Question: Mule 3.3.0
I have a flow that splits a payload.
Then each item goes through a custom transformer which migh throw an exception if item is malformed.
I have a catch exception strategy to log the error item to file.
I would like the flow to continue processing rest of items, which as far as I know, should be the expected behaviour.
The problem is that the flow stops.
I'm attaching a simple test flow allong with a simple test file.
The file is a csv file with 2 lines, each line with 3 fields.
Im using groovy scripts to, first split file into lines, then each line into fields.
I'm also using a groovy script to simulate an exception when a field is malformed. In this case if the field is the word "goodbye" it will throw a RuntimeException.
If you test this flow you will see that the rest of the fields after the exception won't get processed (i.e. logged in this case).
In this particulare example, the catch exception stragegy won't even fire.
Input File:
TestFlow

TestCase.mflow
'''
<?xml version="1.0" encoding="UTF-8"?>
<mule xmlns:scripting="http://www.mulesoft.org/schema/mule/scripting" xmlns:file="http://www.mulesoft.org/schema/mule/file"
xmlns:vm="http://www.mulesoft.org/schema/mule/vm" xmlns="http://www.mulesoft.org/schema/mule/core"
xmlns:doc="http://www.mulesoft.org/schema/mule/documentation"
xmlns:spring="http://www.springframework.org/schema/beans" version="CE-3.3.0"
xmlns:xsi="http://www.w3.org/2001/XMLSchema-instance"
xsi:schemaLocation="
http://www.mulesoft.org/schema/mule/file http://www.mulesoft.org/schema/mule/file/current/mule-file.xsd
http://www.mulesoft.org/schema/mule/scripting http://www.mulesoft.org/schema/mule/scripting/current/mule-scripting.xsd
http://www.springframework.org/schema/beans http://www.springframework.org/schema/beans/spring-beans-current.xsd
http://www.mulesoft.org/schema/mule/core http://www.mulesoft.org/schema/mule/core/current/mule.xsd
http://www.mulesoft.org/schema/mule/vm http://www.mulesoft.org/schema/mule/vm/current/mule-vm.xsd ">
<file:connector name="inputFileConnector" autoDelete="true"
streaming="false" validateConnections="true" doc:name="File" fileAge="60000"
readFromDirectory="#{systemProperties['user.home']}"/>
<catch-exception-strategy name="Catch_Exception_Strategy">
<logger message="!!!!! Exception Handler !!!!!" level="INFO" doc:name="Logger"/>
</catch-exception-strategy>
<flow name="TestCaseFlow1" doc:name="TestCaseFlow1">
<file:inbound-endpoint path="#{systemProperties['user.home']}"
responseTimeout="10000" doc:name="Input File" fileAge="100" connector-ref="inputFileConnector">
<file:filename-regex-filter pattern="input.csv"
caseSensitive="false" />
</file:inbound-endpoint>
<byte-array-to-string-transformer doc:name="Byte Array to String"/>
<scripting:component doc:name="Groovy">
<scripting:script engine="Groovy">
<scripting:text><![CDATA[return payload.split('
');]]></scripting:text>
</scripting:script>
</scripting:component>
<collection-splitter doc:name="Collection Splitter"/>
<scripting:component doc:name="Groovy">
<scripting:script engine="Groovy">
<scripting:text><![CDATA[return payload.split(',');]]></scripting:text>
</scripting:script>
</scripting:component>
<collection-splitter doc:name="Collection Splitter"/>
<scripting:component doc:name="Groovy">
<scripting:script engine="Groovy">
<scripting:text><![CDATA[if (payload.equals('goodbye')) {
throw new java.lang.RuntimeException('Dang!');
}
return payload]]></scripting:text>
</scripting:script>
</scripting:component>
<logger message=">>>>>>>>>>>>>>>>>> #[payload]" level="INFO" doc:name="Logger" />
</flow>
</mule>
'''
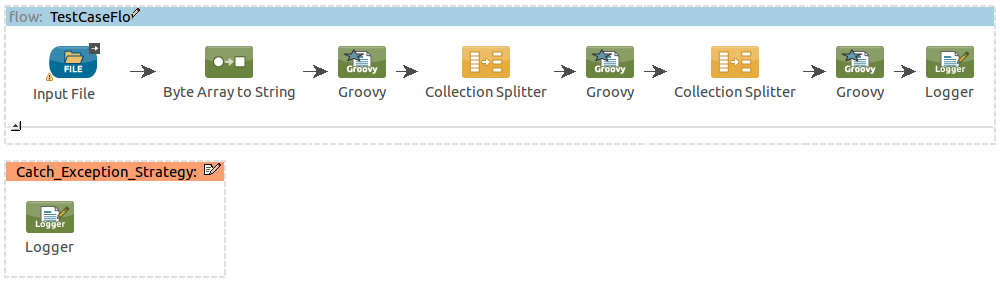
Answer: What I would do first is separate your main flow. After every 'collection-splitter' put a JMS or VM 'outbound-endpoint', this way every message will have its own thread and if one fails the others will not be affected.
'''
<flow name="flow1">
<file:inbound-endpoint path="#{systemProperties['user.home']}"
responseTimeout="10000" doc:name="Input File" fileAge="100" connector-ref="inputFileConnector">
<file:filename-regex-filter pattern="input.csv"
caseSensitive="false" />
</file:inbound-endpoint>
<byte-array-to-string-transformer doc:name="Byte Array to String"/>
<scripting:component doc:name="Groovy">
<scripting:script engine="Groovy">
<scripting:text><![CDATA[return payload.split('
');]]></scripting:text>
</scripting:script>
</scripting:component>
<collection-splitter doc:name="Collection Splitter"/>
<vm:outbound-endpoint path="toFlow2"/>
</flow>
<flow name="flow2">
<vm:inbound-endpoint path="toFlow2"/>
<scripting:component doc:name="Groovy">
<scripting:script engine="Groovy">
<scripting:text><![CDATA[return payload.split(',');]]></scripting:text>
</scripting:script>
</scripting:component>
<collection-splitter doc:name="Collection Splitter"/>
<vm:outbound-endpoint path="toFlow3"/>
</flow>
<flow name="flow3">
<vm:inbound-endpoint path="toFlow3"/>
<scripting:component doc:name="Groovy">
<scripting:script engine="Groovy">
<scripting:text><![CDATA[if (payload.equals('goodbye')) {
throw new java.lang.RuntimeException('Dang!');
}
return payload]]></scripting:text>
</scripting:script>
</scripting:component>
<logger message=">>>>>>>>>>>>>>>>>> #[payload]" level="INFO" doc:name="Logger" />
</flow>
'''